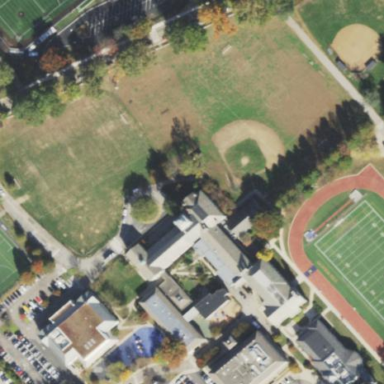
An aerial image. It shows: School.